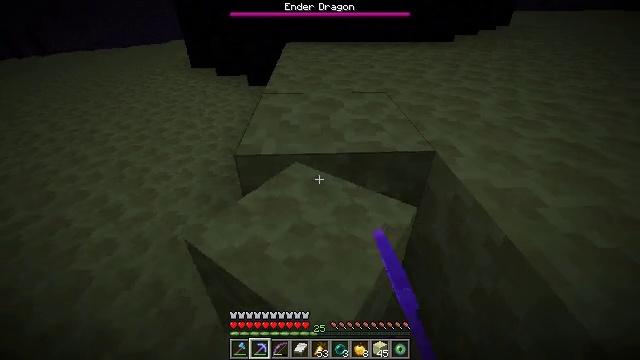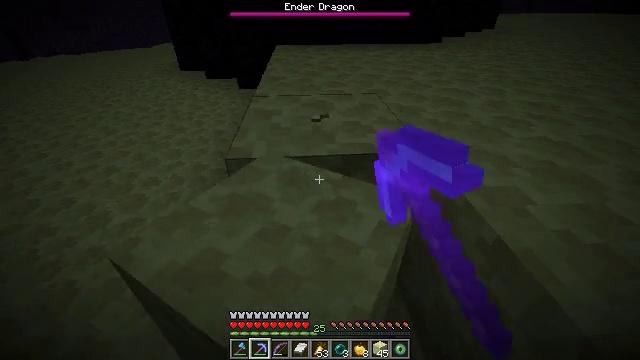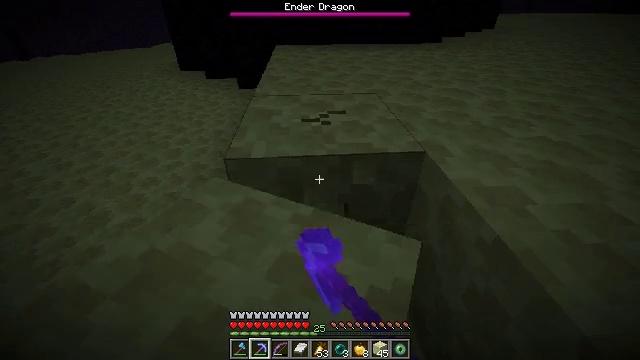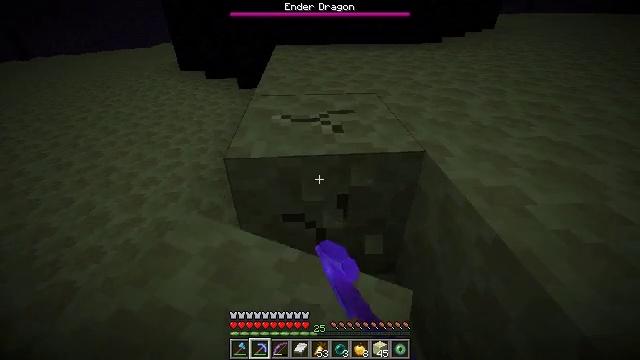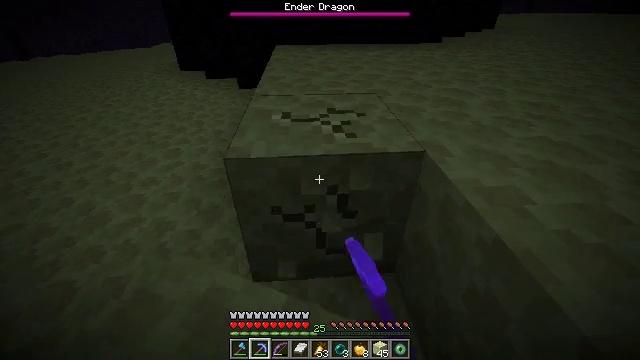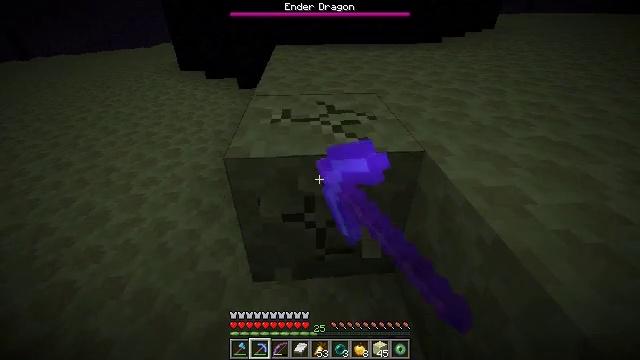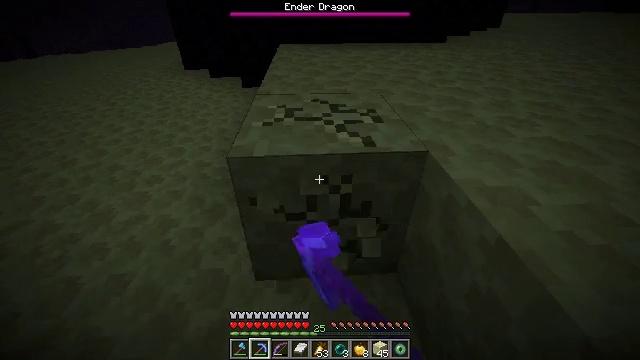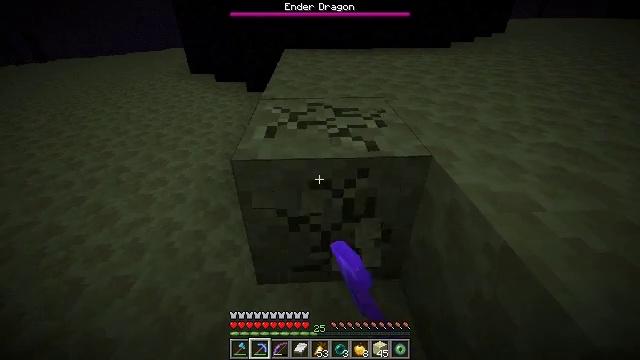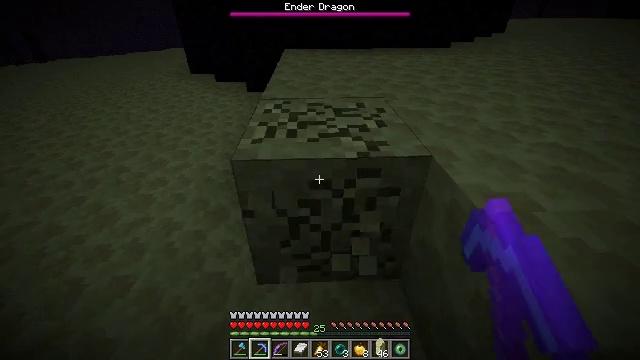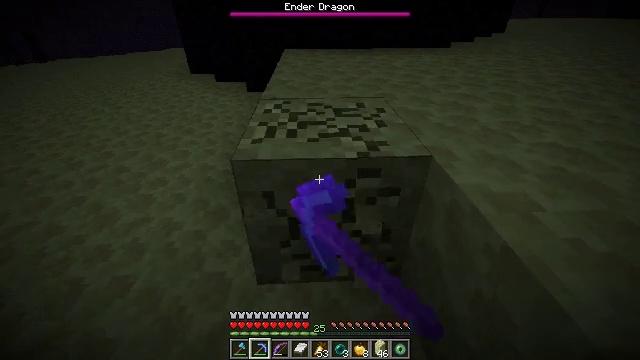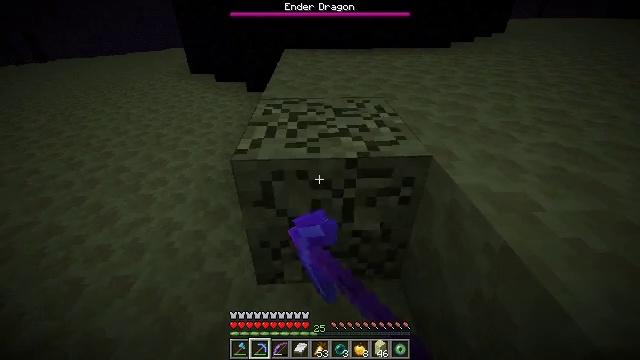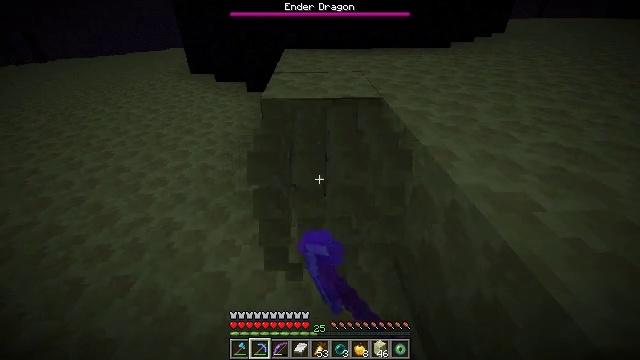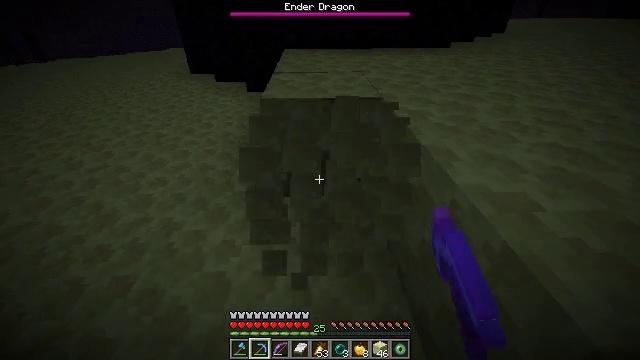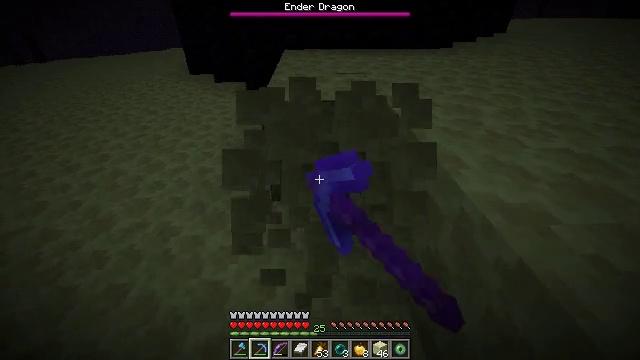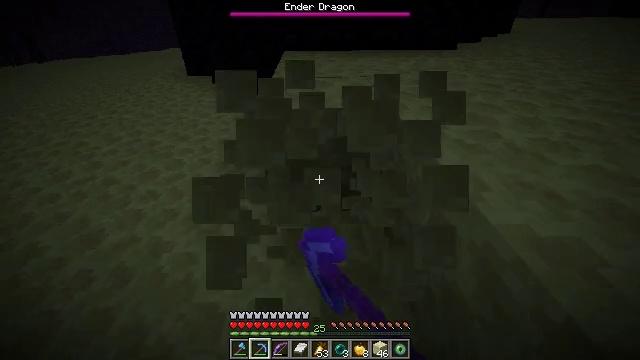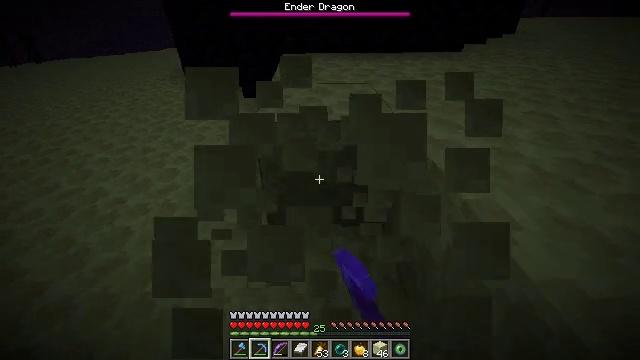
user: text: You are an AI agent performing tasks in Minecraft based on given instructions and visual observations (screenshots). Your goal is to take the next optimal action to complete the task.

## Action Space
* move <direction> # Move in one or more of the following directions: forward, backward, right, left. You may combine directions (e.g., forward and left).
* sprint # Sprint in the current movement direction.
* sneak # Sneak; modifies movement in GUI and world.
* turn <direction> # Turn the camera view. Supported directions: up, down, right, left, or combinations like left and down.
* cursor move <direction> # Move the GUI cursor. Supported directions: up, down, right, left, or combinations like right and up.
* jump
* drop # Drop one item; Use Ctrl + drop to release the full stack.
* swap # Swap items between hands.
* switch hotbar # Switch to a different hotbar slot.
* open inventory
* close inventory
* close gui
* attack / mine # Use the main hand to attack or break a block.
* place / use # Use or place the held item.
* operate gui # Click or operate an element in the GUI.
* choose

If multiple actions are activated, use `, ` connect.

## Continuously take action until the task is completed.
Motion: motion action
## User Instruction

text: Break some end stone blocks.
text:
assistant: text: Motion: turn right, attack / mine
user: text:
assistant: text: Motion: attack / mine
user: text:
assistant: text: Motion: attack / mine
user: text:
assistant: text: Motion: attack / mine
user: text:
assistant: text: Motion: attack / mine
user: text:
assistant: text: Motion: attack / mine
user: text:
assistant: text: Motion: attack / mine
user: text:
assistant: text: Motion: attack / mine
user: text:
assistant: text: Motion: attack / mine
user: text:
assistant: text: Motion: attack / mine
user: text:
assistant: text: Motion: attack / mine
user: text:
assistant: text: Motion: attack / mine
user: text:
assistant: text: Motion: move forward, attack / mine
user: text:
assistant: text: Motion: move forward, attack / mine
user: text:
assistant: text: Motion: move forward, attack / mine
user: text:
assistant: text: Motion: attack / mine
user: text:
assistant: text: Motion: attack / mine
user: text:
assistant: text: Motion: attack / mine
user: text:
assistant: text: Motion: attack / mine
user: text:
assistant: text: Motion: attack / mine
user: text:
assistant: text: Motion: attack / mine
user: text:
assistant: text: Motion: attack / mine
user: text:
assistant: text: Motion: attack / mine
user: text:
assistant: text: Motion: attack / mine
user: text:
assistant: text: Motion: attack / mine
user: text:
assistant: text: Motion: attack / mine
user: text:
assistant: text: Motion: attack / mine
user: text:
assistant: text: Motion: attack / mine
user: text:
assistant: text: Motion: attack / mine
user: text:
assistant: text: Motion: move forward, turn right and up, attack / mine